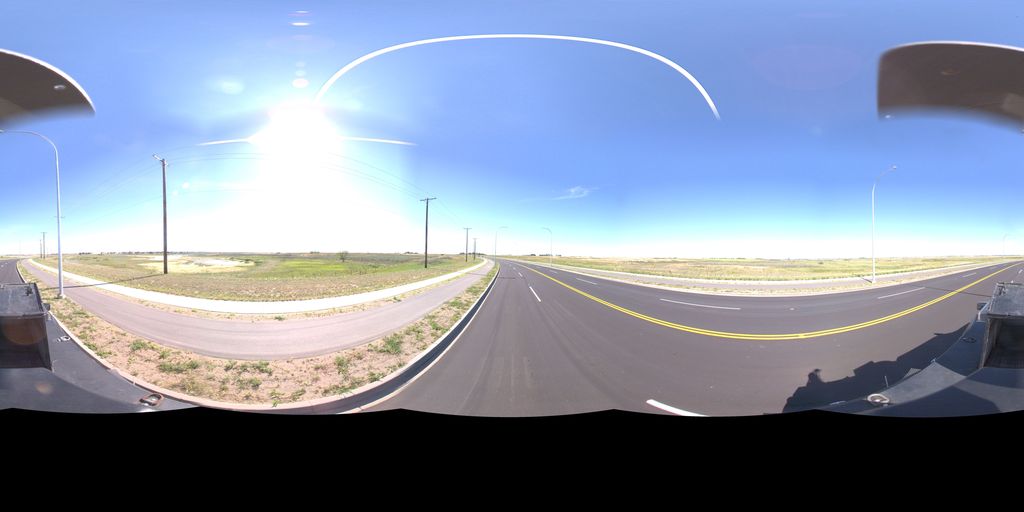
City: saskatoon